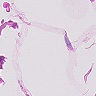
Metastatic tissue present: no